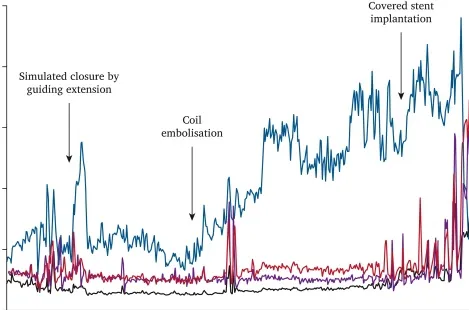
Final angiogram after implanting a covered stent and changes in peripheral perfusion according to laser Doppler flowmetry during the procedure. (B) Changes in laser Doppler flowmetry measurements during the procedure. Peripheral perfusion using laser Doppler flowmetry gradually increased in the heel and fifth toes during coiling and covered stent implantation.
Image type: electrography (ekg)